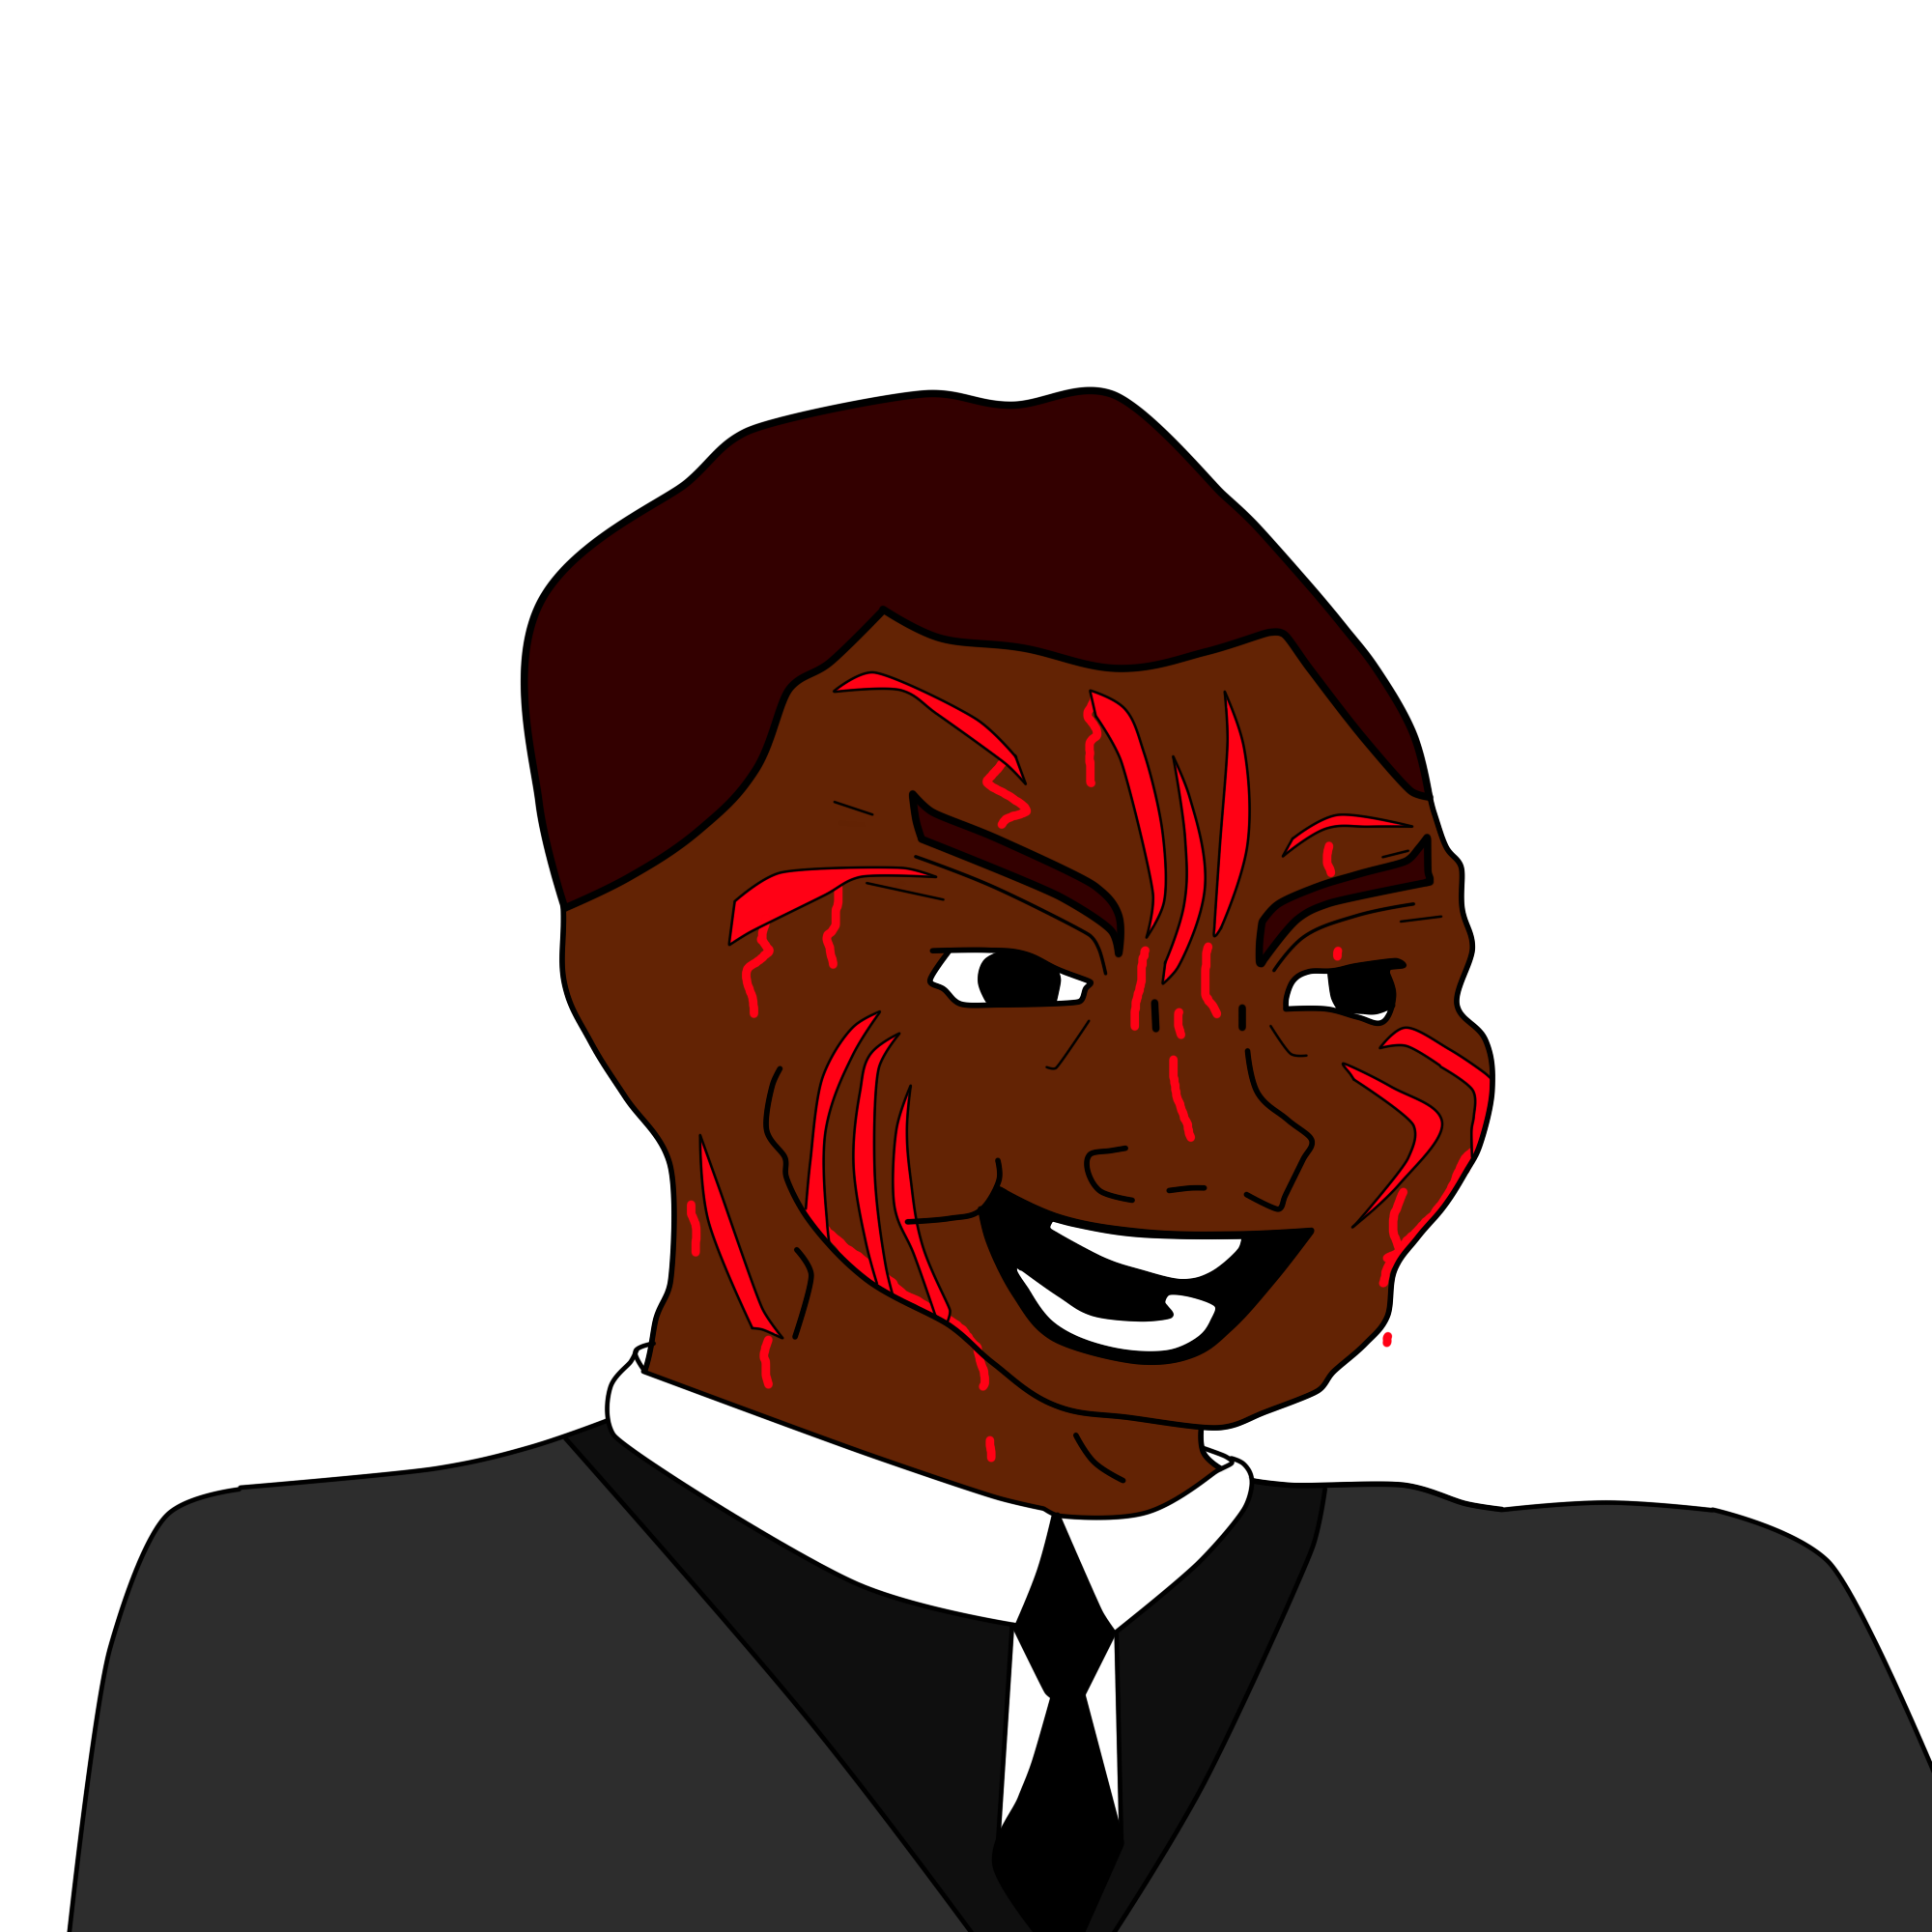
Label: 5_Blackjak